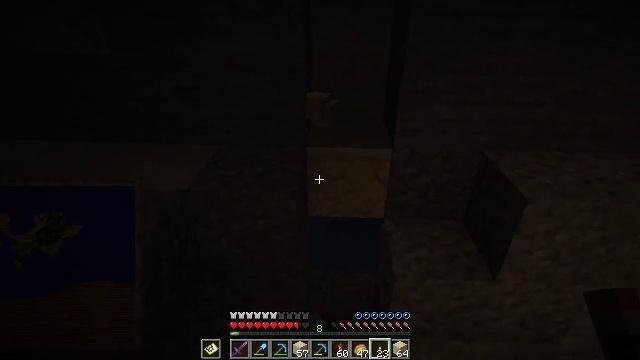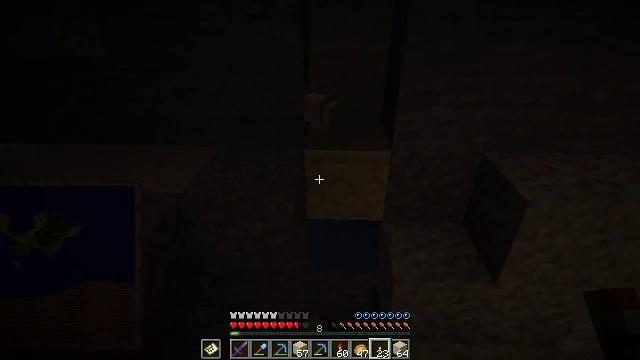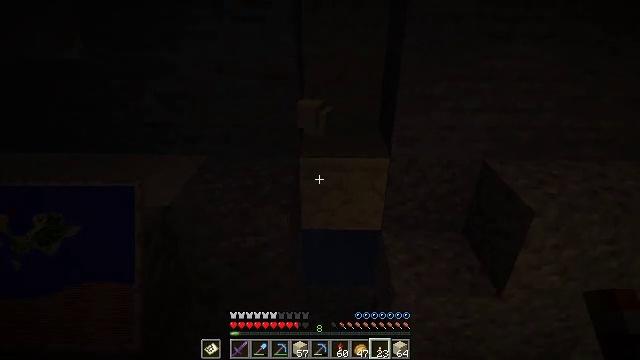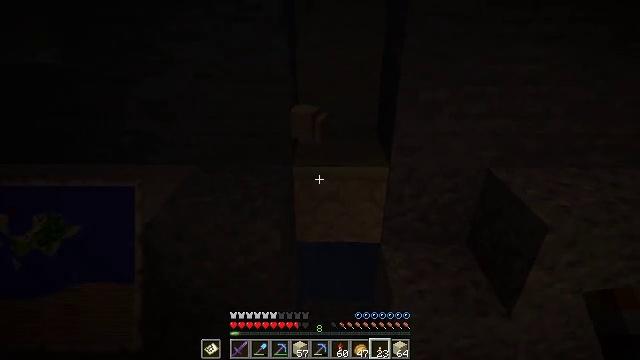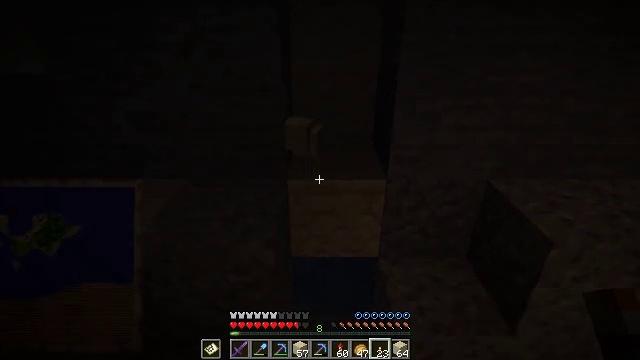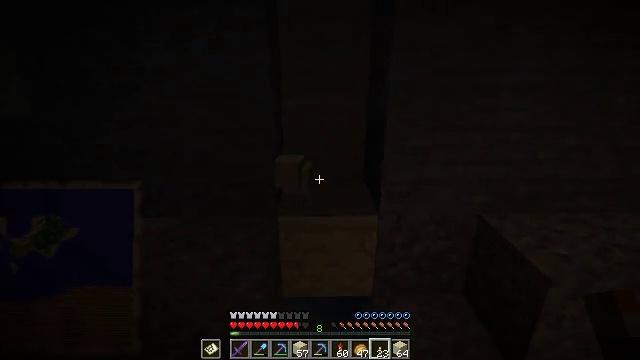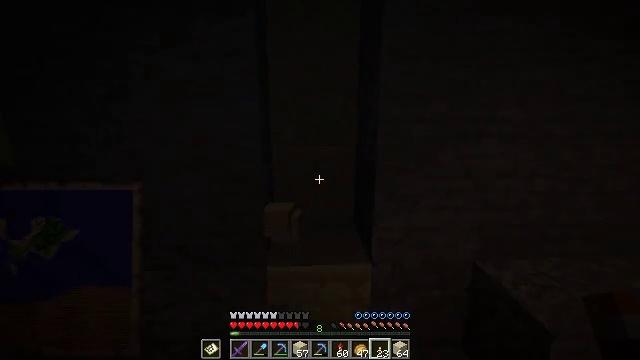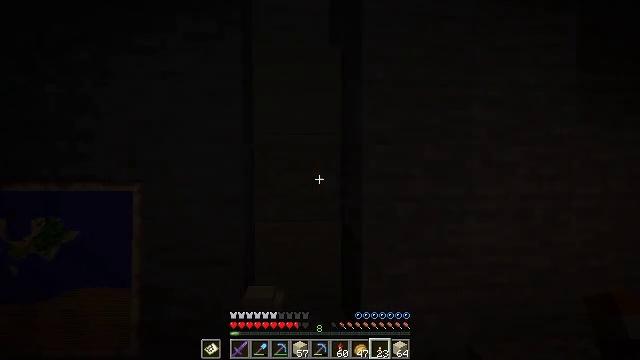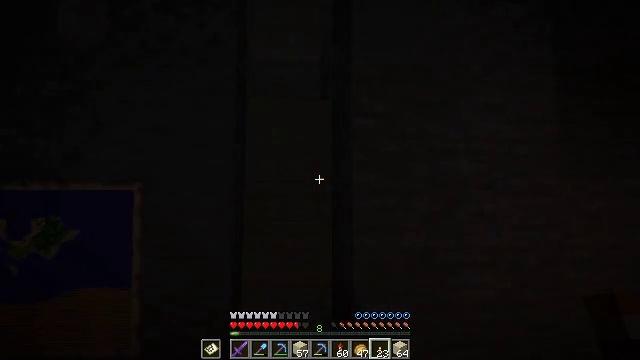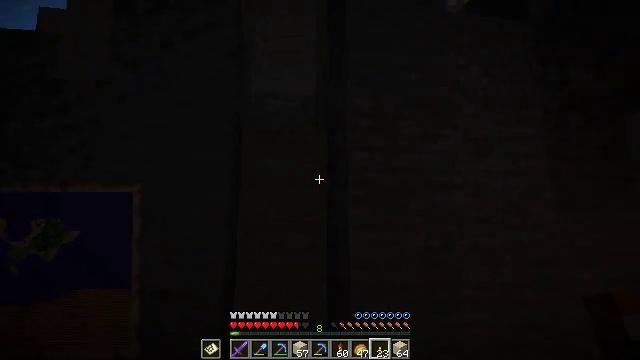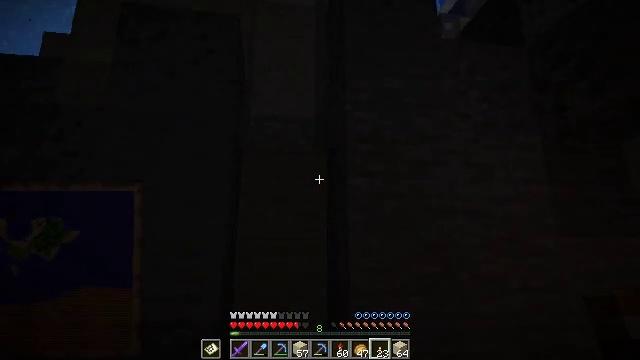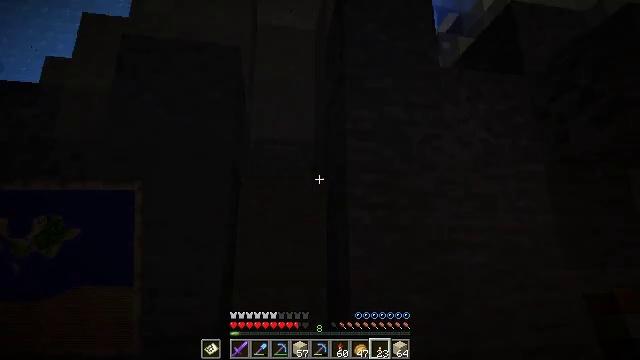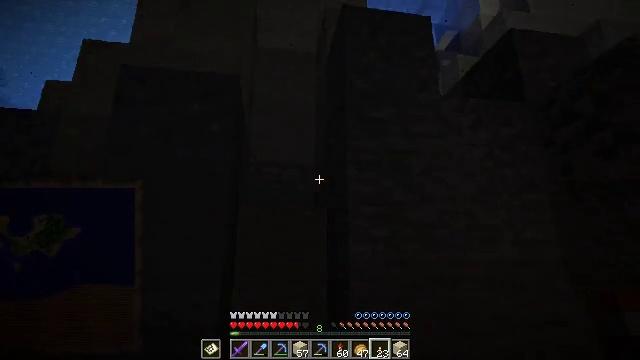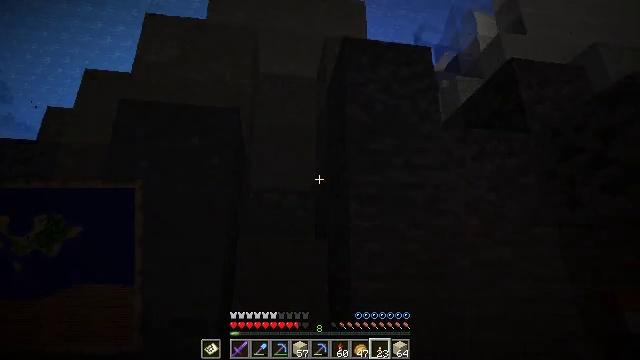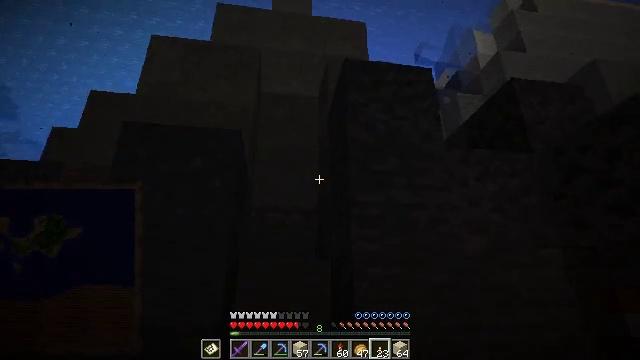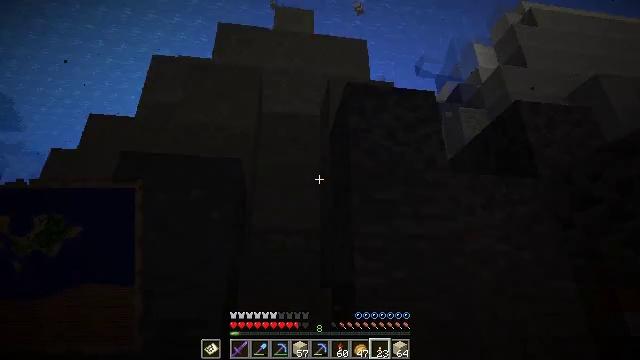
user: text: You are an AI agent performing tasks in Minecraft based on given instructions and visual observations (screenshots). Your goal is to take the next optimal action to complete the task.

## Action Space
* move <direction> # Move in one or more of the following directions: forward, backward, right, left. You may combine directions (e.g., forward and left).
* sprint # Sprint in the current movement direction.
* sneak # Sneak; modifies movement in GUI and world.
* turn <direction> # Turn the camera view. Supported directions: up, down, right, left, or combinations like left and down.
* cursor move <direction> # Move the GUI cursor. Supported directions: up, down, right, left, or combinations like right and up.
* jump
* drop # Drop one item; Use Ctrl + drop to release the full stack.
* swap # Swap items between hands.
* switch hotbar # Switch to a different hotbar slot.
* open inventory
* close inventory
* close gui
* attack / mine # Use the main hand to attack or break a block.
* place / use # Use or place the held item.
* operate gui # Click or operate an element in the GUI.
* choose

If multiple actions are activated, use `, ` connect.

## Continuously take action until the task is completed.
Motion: motion action
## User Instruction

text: Collect gravel for your inventory.
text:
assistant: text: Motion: move forward
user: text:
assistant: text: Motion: move forward
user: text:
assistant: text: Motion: move forward
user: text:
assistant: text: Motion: turn up, jump
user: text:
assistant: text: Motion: turn right and up, jump
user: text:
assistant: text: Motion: turn right and up, jump
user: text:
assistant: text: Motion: turn right and up, jump
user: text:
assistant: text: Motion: turn right and up, jump
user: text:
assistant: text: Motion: turn up, jump
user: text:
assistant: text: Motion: turn up, jump
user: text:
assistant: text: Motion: turn up, jump
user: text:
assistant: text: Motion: turn up, jump
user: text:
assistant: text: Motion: turn up, jump
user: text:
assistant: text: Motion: turn up, jump
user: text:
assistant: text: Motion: turn up, jump
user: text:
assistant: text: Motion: turn up, jump
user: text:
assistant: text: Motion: turn up, jump
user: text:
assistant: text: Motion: jump
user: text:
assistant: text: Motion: jump
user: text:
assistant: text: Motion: jump
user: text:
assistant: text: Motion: jump
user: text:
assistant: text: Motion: jump
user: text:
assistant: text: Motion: jump
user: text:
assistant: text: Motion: jump
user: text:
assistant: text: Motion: jump
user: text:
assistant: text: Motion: turn down, jump
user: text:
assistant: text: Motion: turn right and down, jump
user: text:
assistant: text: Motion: turn right and down, jump
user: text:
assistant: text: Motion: turn right and down, jump
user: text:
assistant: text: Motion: turn right and down, jump